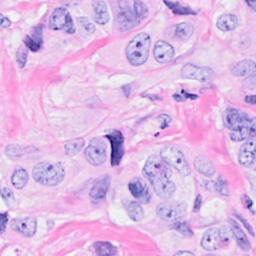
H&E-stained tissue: Breast